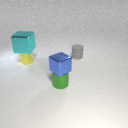
small green metal cylinder in front of small gray rubber cylinder